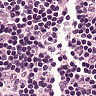
Metastatic tissue present: no